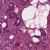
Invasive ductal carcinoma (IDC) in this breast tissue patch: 1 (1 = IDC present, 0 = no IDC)